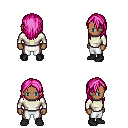
a pixel art fantasy rpg character, male body template, human, dark skin, white long-sleeve shirt, white pants, pink long hairstyle, black shoes, four views (front, back, left, right), 2x2 character sprite sheet, small pixel art, hard edges, no anti-aliasing